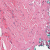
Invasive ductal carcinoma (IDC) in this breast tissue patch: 0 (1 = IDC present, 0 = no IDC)